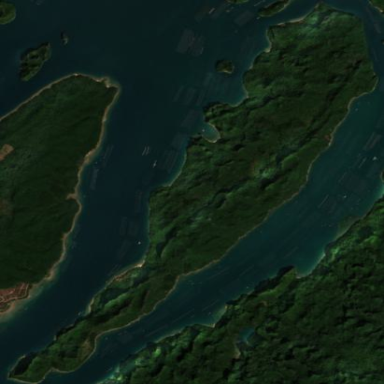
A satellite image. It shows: Island with natural coastline.